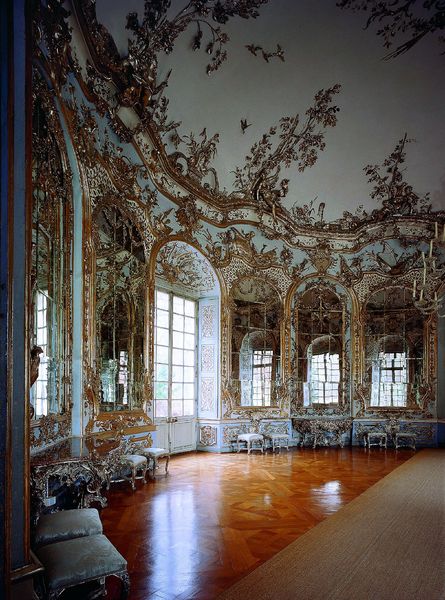
Titel: Amalienburg im Park von Nymphenburg
Künstler: Francois de Cuvilliés
Standort: München, Schloss Nymphenburg (EU - D - B)
Schlagwörter: weiß, fenster, raum, zimmer, schloss, ornament, teppich, barock, innenraum, möbel, spiegel, gold, interieur, sessel, innen, rokkoko, rokoko, parkett, hocker, saal, holzboden, verzierung, stuck, palast, roccoco, nymphenburg, rocaille, fensterkreuze, spiegeö, schloss nymphenburg, parkezz, enrico zuccali